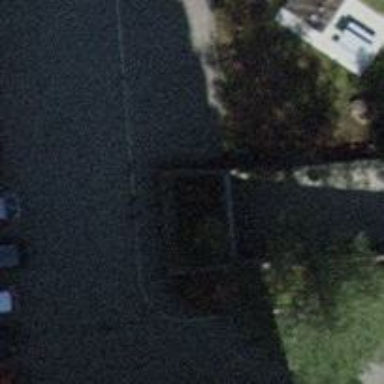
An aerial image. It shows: Parking entrance.